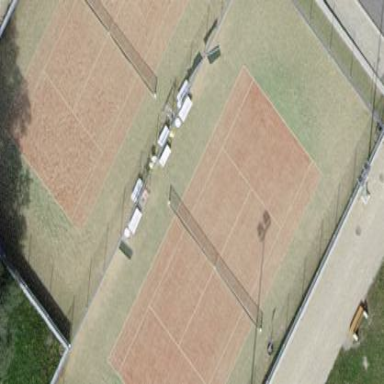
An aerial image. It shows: Tennis court on pitch designated for leisure land.